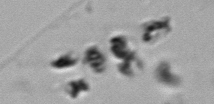
Label: Phaeocystis